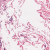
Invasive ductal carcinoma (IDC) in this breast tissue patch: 0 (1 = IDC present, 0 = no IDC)